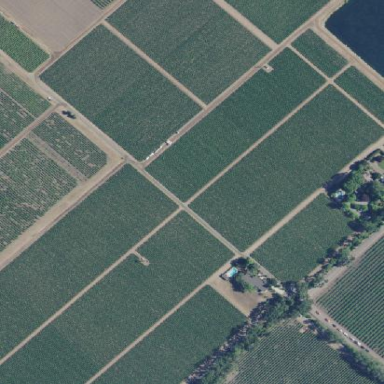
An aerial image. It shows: Vineyard growing grapes.